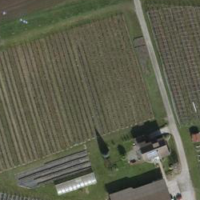
EUNIS habitat code: 52
Species observed at this site:
Ischnura elegans
Aeshna isoceles